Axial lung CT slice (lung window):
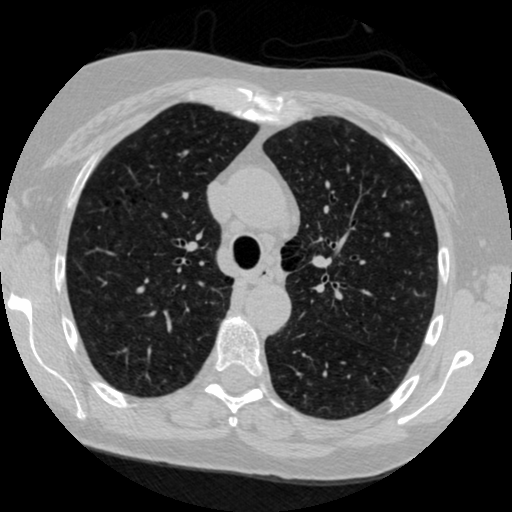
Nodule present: no